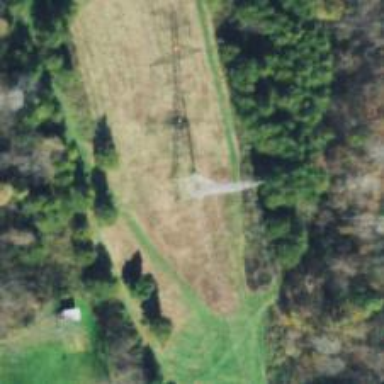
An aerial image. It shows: Lattice structure tower used for power distribution.